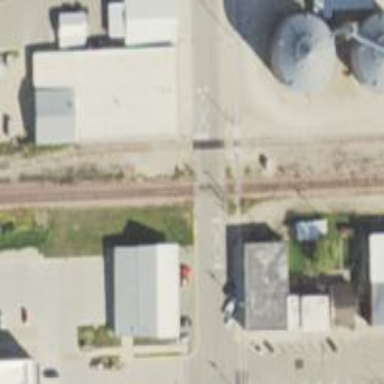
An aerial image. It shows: Railway level crossing.